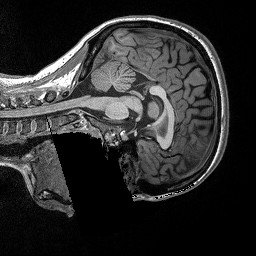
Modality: T1w
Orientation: sagittal
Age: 21
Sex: female
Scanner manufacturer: siemens
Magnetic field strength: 3 T
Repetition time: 2.3 s
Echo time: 0.00298 s